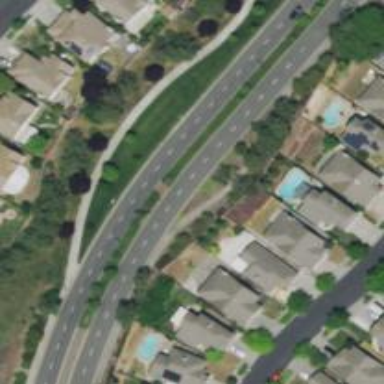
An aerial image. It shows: Tertiary road with shared cycleway.